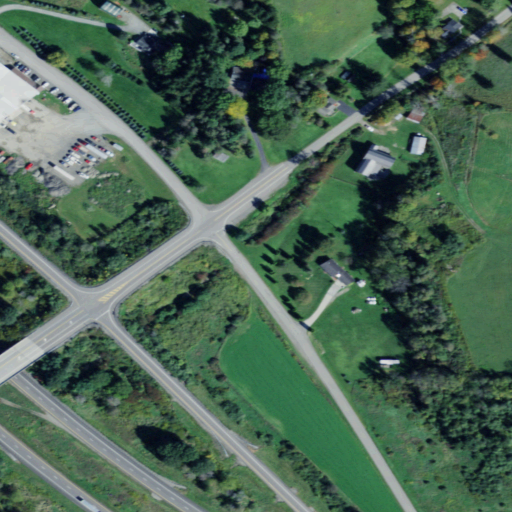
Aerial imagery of valley in New York named Michigan Hollow containing pasture, open development, low intensity development, medium intensity development, shrub, mixed forest, deciduous forest, grassland, woody wetlands, and high intensity development